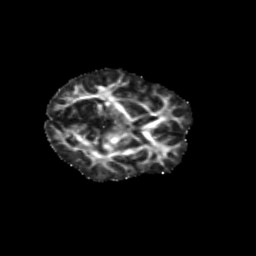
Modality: FA
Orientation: axial
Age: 9
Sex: female
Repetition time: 9.512 s
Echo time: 0.089 s